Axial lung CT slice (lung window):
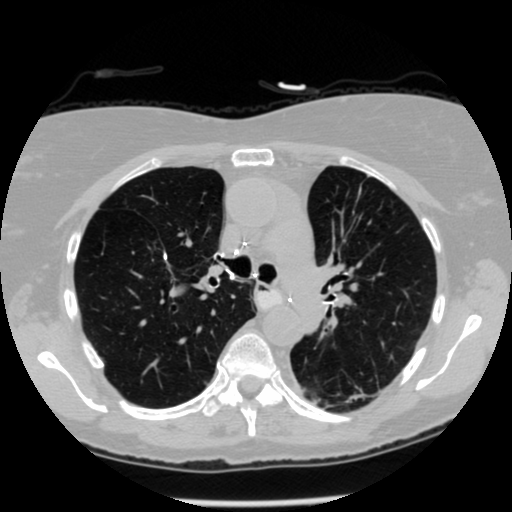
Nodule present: no